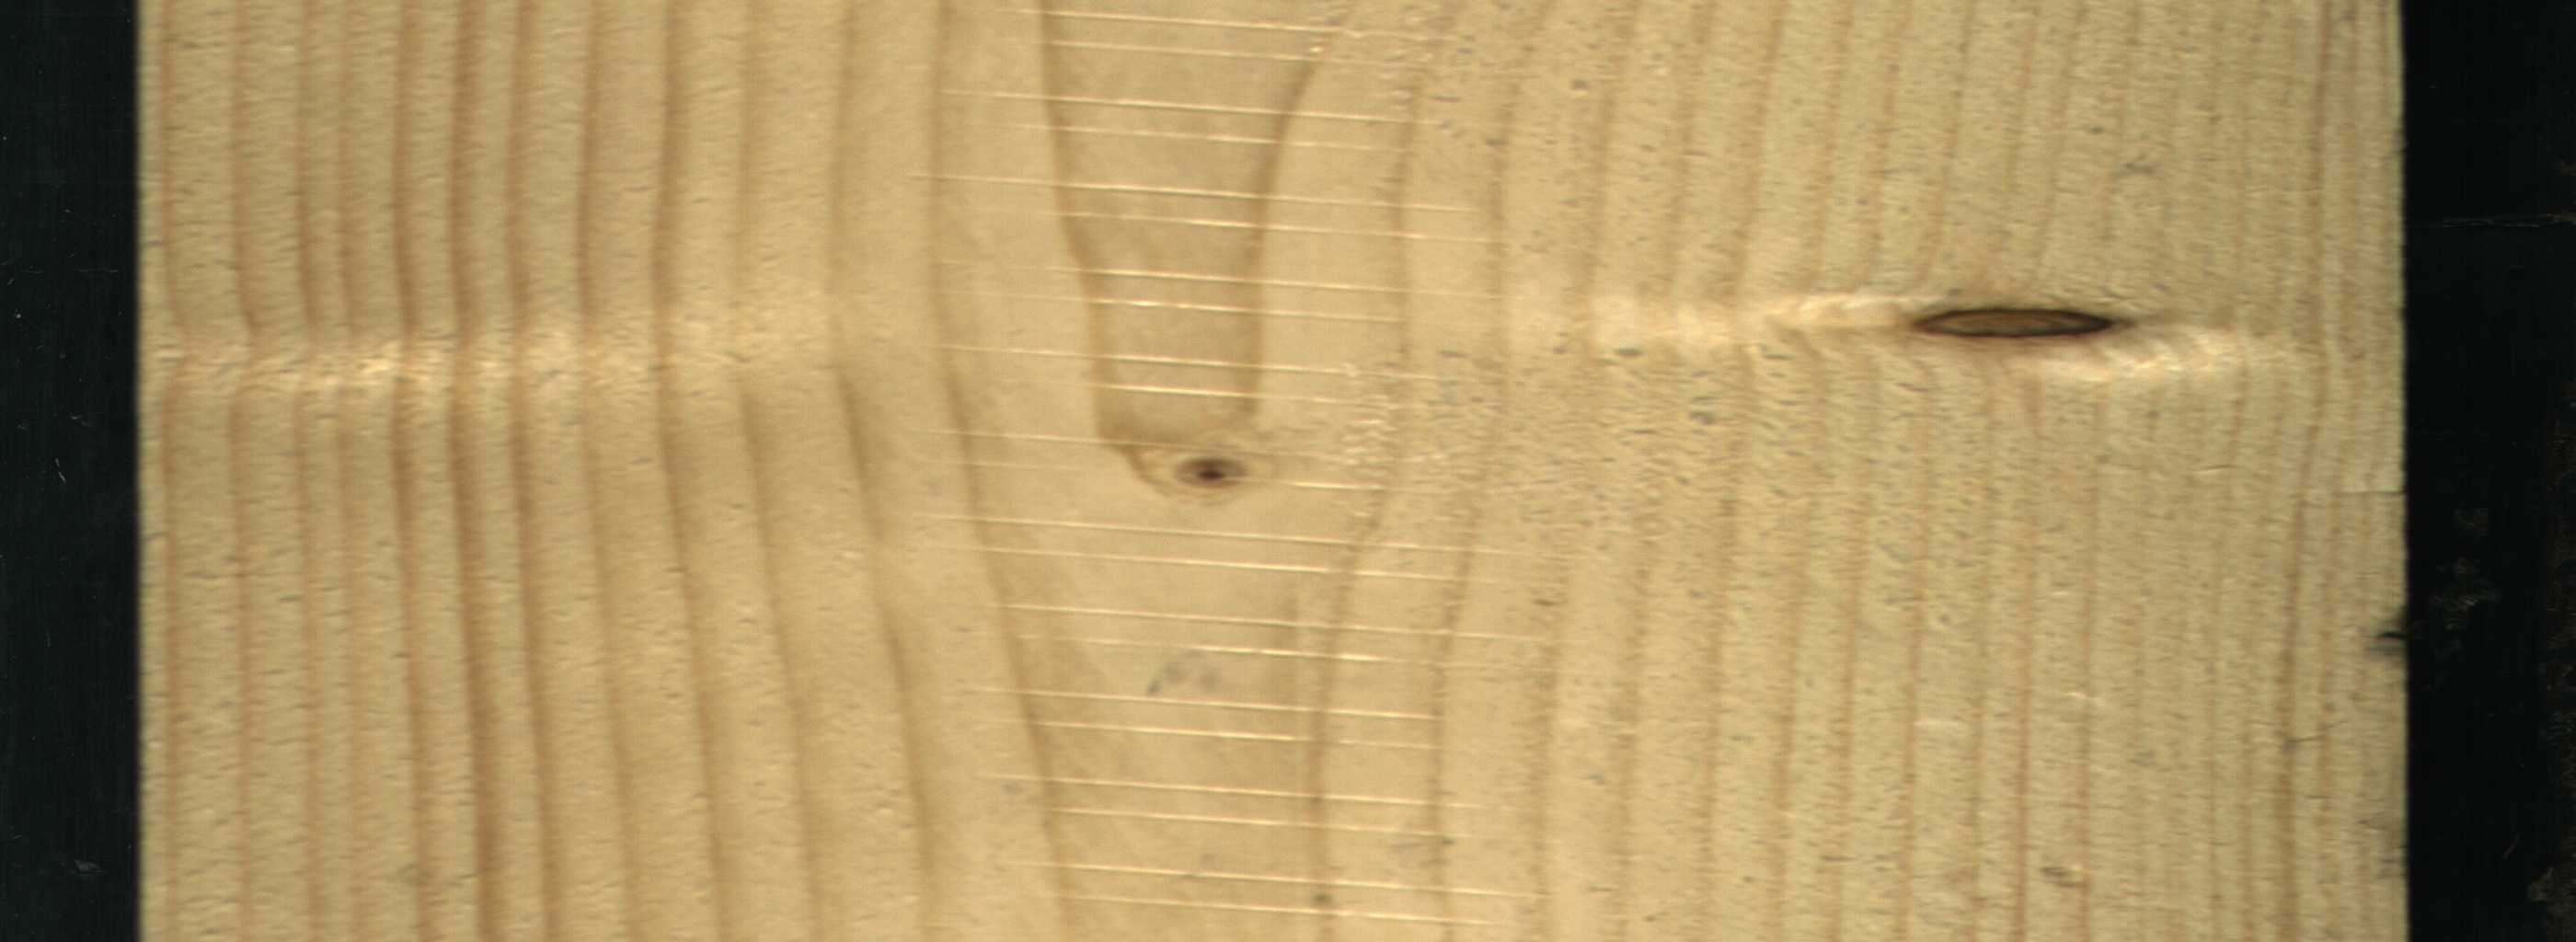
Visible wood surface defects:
Dead_Knot
Live_Knot